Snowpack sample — Loveland Pass, Silver Plume, Colorado, USA (12/14/25, 10:50 AM MST)
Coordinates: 39.664, -105.882
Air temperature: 36 °F
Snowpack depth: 67 cm
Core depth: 20 cm
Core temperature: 46.4 °F
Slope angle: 6°, slope face: 326°
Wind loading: low
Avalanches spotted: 0
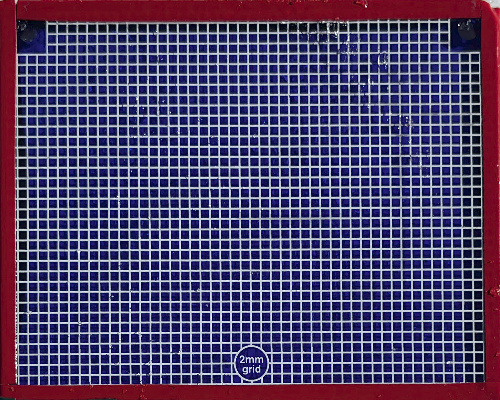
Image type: profile
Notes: No avalanches spotted, very late start to the season with minimal snowpack